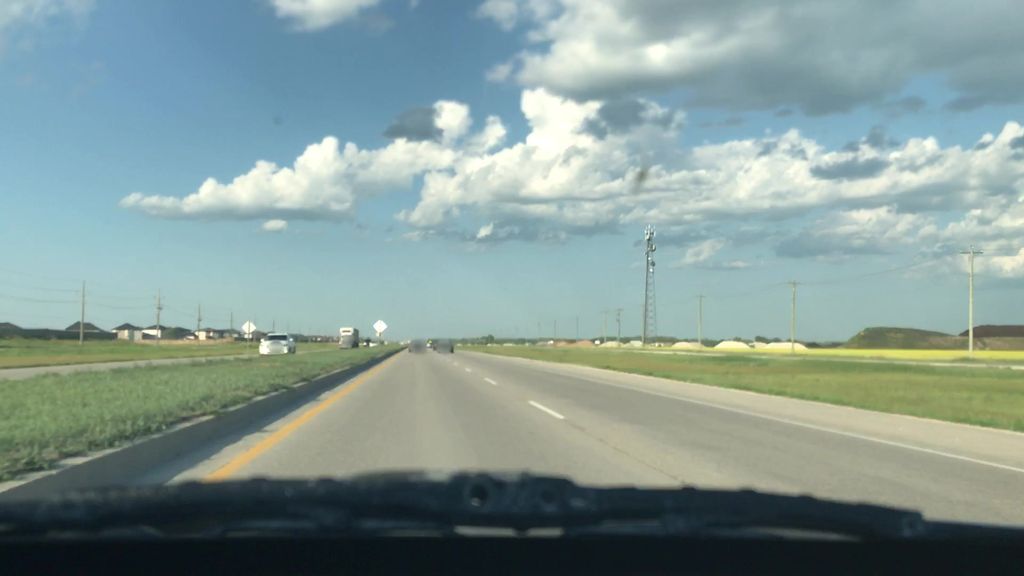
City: winnipeg